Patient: sex M, age 47
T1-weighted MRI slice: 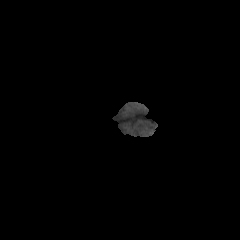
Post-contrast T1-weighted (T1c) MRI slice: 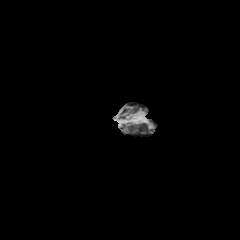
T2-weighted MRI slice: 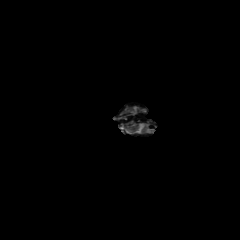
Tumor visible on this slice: no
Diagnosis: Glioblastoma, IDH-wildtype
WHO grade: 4